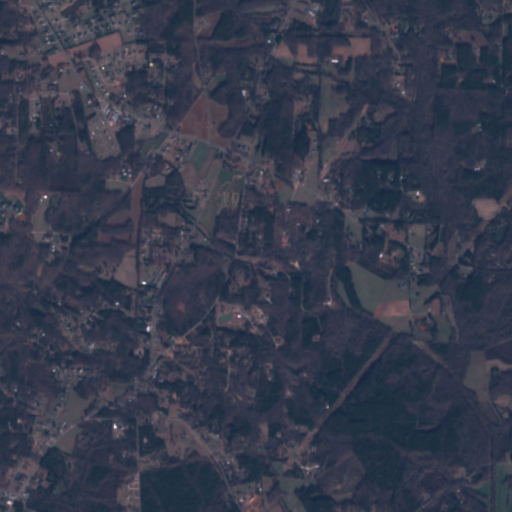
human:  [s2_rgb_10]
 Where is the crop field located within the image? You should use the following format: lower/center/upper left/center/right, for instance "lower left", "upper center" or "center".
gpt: There is no crop field in the image.